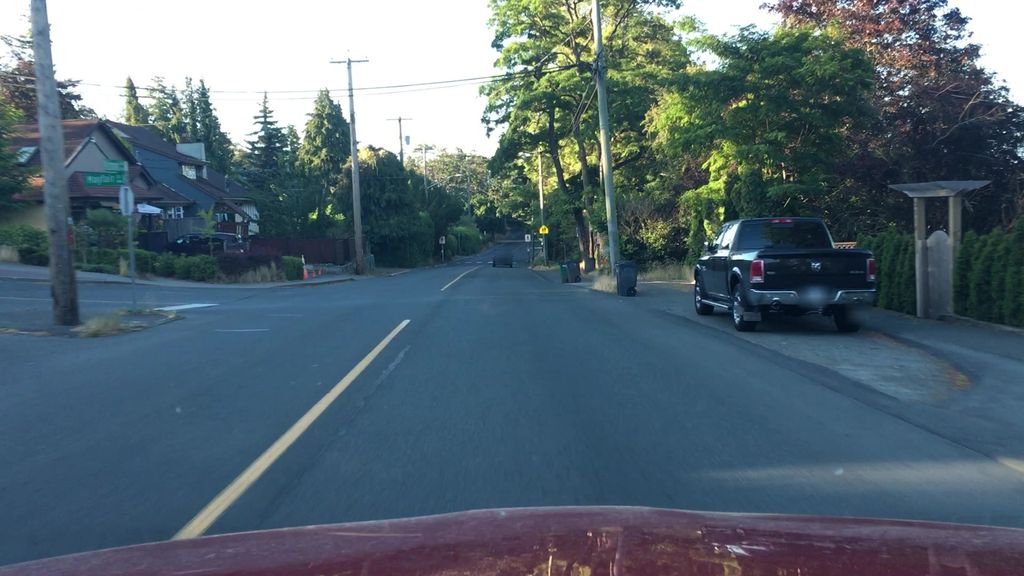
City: victoria